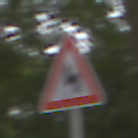
Verkehrszeichen: DoppelkurveZunaechstLinks
Umgebung: Outdoor, Urban
Tageszeit: MorningAfternoon
Wetter: Overcast
Licht: Natural
Jahreszeit: NotSpecified
Kontrast: LowContrast